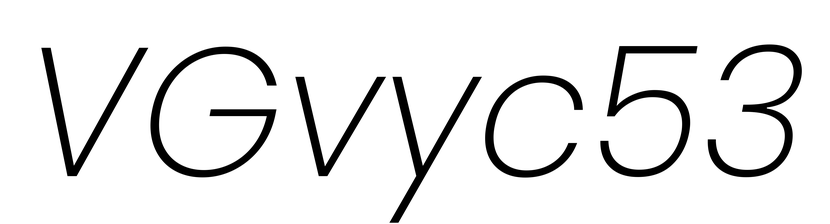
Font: Poppins-ExtraLightItalic